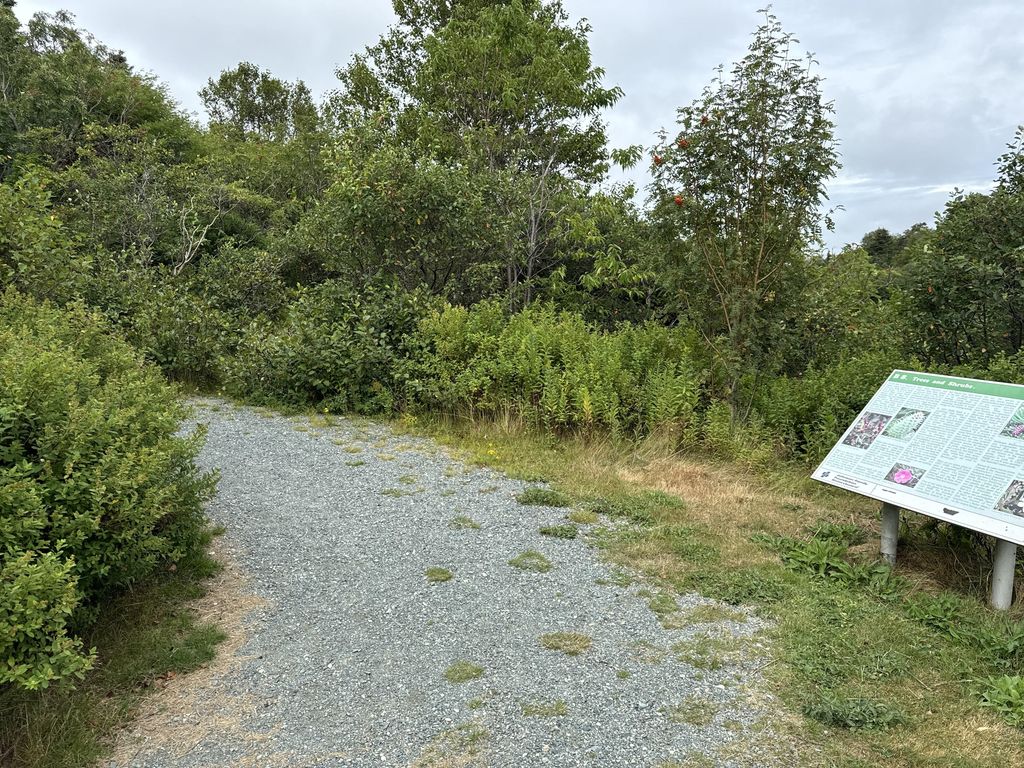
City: st_johns